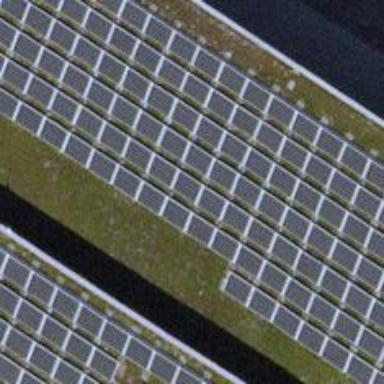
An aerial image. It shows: Solar power generator.